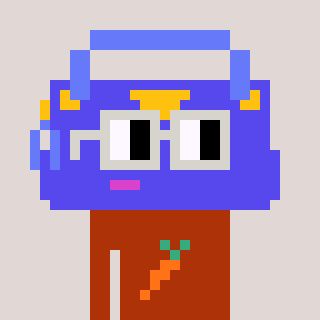
a pixel art character with square light gray glasses, a bag-shaped head and a hotbrown-colored body on a warm background